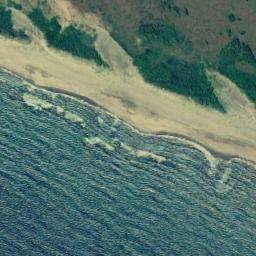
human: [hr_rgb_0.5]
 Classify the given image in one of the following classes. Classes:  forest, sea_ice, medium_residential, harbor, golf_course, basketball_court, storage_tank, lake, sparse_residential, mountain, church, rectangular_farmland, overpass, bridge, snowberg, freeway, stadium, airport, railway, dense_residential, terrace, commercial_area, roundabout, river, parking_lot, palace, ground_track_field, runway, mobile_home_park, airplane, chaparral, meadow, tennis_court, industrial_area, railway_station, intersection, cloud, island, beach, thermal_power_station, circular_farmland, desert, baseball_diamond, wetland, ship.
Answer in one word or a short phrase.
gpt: beach